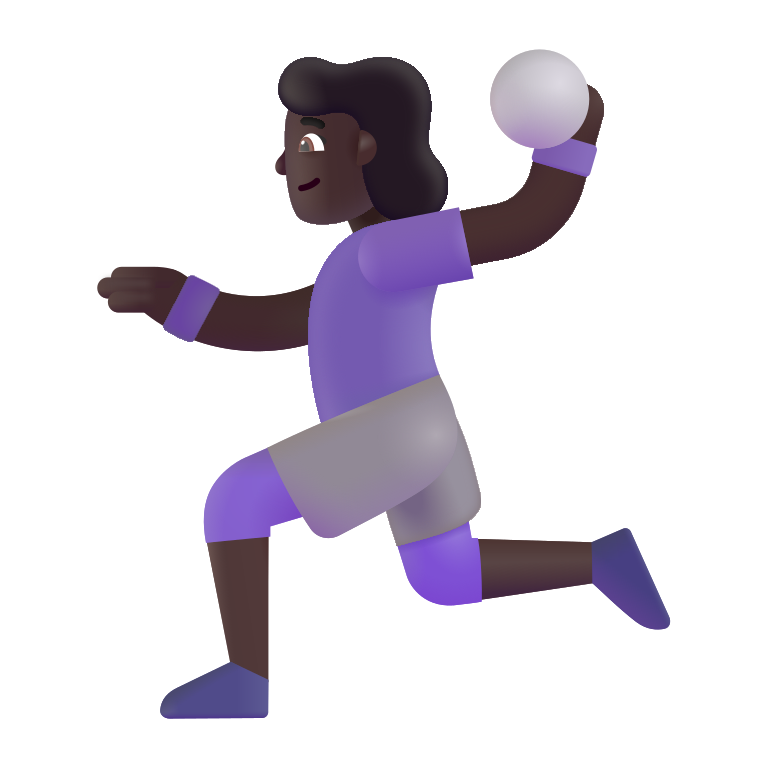
woman playing handball color dark